Question: I'm having some trouble with my application on my local JBOSS 7.1.1 server.
I've just setup my model and my persistence.xml and now the .war cannot deploy anymore.
After instantiating all my services I get the following error, which isn't usefull at all:
'''
14:43:32,571 ERROR [org.jboss.msc.service.fail] (MSC service thread 1-3) MSC00001: Failed to start service jboss.persistenceunit."TravelCanvas.war#TravelCanvas": org.jboss.msc.service.StartException in service jboss.persistenceunit."TravelCanvas.war#TravelCanvas": Failed to start service
at org.jboss.msc.service.ServiceControllerImpl$StartTask.run(ServiceControllerImpl.java:1767) [jboss-msc-1.0.2.GA.jar:1.0.2.GA]
at java.util.concurrent.ThreadPoolExecutor.runWorker(Unknown Source) [rt.jar:1.7.0_51]
at java.util.concurrent.ThreadPoolExecutor$Worker.run(Unknown Source) [rt.jar:1.7.0_51]
at java.lang.Thread.run(Unknown Source) [rt.jar:1.7.0_51]
Caused by: java.lang.NullPointerException
at org.hibernate.cfg.Ejb3JoinColumn.checkReferencedColumnsType(Ejb3JoinColumn.java:538)
at org.hibernate.cfg.BinderHelper.createSyntheticPropertyReference(BinderHelper.java:126)
at org.hibernate.cfg.ToOneFkSecondPass.doSecondPass(ToOneFkSecondPass.java:116)
at org.hibernate.cfg.Configuration.processEndOfQueue(Configuration.java:1514)
at org.hibernate.cfg.Configuration.processFkSecondPassInOrder(Configuration.java:1437)
at org.hibernate.cfg.Configuration.secondPassCompile(Configuration.java:1355)
at org.hibernate.cfg.Configuration.buildSessionFactory(Configuration.java:1724)
at org.hibernate.ejb.EntityManagerFactoryImpl.<init>(EntityManagerFactoryImpl.java:84)
at org.hibernate.ejb.Ejb3Configuration.buildEntityManagerFactory(Ejb3Configuration.java:904)
at org.hibernate.ejb.Ejb3Configuration.buildEntityManagerFactory(Ejb3Configuration.java:889)
at org.hibernate.ejb.HibernatePersistence.createContainerEntityManagerFactory(HibernatePersistence.java:73)
at org.jboss.as.jpa.service.PersistenceUnitServiceImpl.createContainerEntityManagerFactory(PersistenceUnitServiceImpl.java:162)
at org.jboss.as.jpa.service.PersistenceUnitServiceImpl.start(PersistenceUnitServiceImpl.java:85)
at org.jboss.msc.service.ServiceControllerImpl$StartTask.startService(ServiceControllerImpl.java:1811) [jboss-msc-1.0.2.GA.jar:1.0.2.GA]
at org.jboss.msc.service.ServiceControllerImpl$StartTask.run(ServiceControllerImpl.java:1746) [jboss-msc-1.0.2.GA.jar:1.0.2.GA]
... 3 more
'''
My persistence.xml looks like this:
'''
<?xml version="1.0" encoding="UTF-8"?>
<persistence version="2.1" xmlns="http://xmlns.jcp.org/xml/ns/persistence" xmlns:xsi="http://www.w3.org/2001/XMLSchema-instance" xsi:schemaLocation="http://xmlns.jcp.org/xml/ns/persistence http://xmlns.jcp.org/xml/ns/persistence/persistence_2_1.xsd">
<persistence-unit name="TravelCanvas">
<jta-data-source>java:jboss/datasources/MySqlDS</jta-data-source>
</persistence-unit>
</persistence>
'''
With all the properties configured in the standalone.xml of the server:
'''
<datasource jta="false" jndi-name="java:jboss/datasources/MySqlDS" pool-name="MySqlDS" enabled="true" use-ccm="false">
<connection-url>jdbc:mysql://localhost:3306/gohostel</connection-url>
<driver-class>com.mysql.jdbc.Driver</driver-class>
<driver>mysql-connector-java-5.1.29-bin.jar</driver>
<security>
<user-name>gohostel</user-name>
<password>gohostel</password>
</security>
<validation>
<validate-on-match>false</validate-on-match>
<background-validation>false</background-validation>
</validation>
<statement>
<share-prepared-statements>false</share-prepared-statements>
</statement>
</datasource>
'''
Some answers on here suggest that it has something to do with my model but I'm rather new to this and I don't know what I'm doing wrong. I have 19 model classes but here are snippets of some of them:
'''
@XmlRootElement
@Entity
@Table(name="user")
public class User implements Serializable {
private static final long serialVersionUID = 1L;
@Id
@GeneratedValue
private Integer id;
private String name;
private String email;
private String fb_account_id;
private String profile_picture;
private String password;
private String password_salt;
@ManyToOne(fetch = FetchType.LAZY)
@JoinColumn(name="id")
private Language language_id;
@OneToMany(fetch = FetchType.LAZY, mappedBy="user_id")
private List<Post> posts;
@OneToOne(fetch=FetchType.LAZY)
@JoinColumn(name="id")
private Advertiser advertiser;
@ManyToMany
@JoinTable(name="user_isGoingTo_post",
joinColumns={@JoinColumn(name="user_id", referencedColumnName="id")},
inverseJoinColumns={@JoinColumn(name="post_id", referencedColumnName="id")})
private List<Post> userIsGoingToPost;
@ManyToMany
@JoinTable(name="hostel_has_manager",
joinColumns={@JoinColumn(name="user_id", referencedColumnName="id")},
inverseJoinColumns={@JoinColumn(name="hostel_id", referencedColumnName="id")})
private List<Hostel> userIsManagerOf;
@ManyToMany
@JoinTable(name="user_has_languages",
joinColumns={@JoinColumn(name="user_id", referencedColumnName="id")},
inverseJoinColumns={@JoinColumn(name="language_id", referencedColumnName="id")})
private List<Language> userSpeaksLanguages;
@ManyToMany
@JoinTable(name="user_likes_ad",
joinColumns={@JoinColumn(name="user_id", referencedColumnName="id")},
inverseJoinColumns={@JoinColumn(name="ad_id", referencedColumnName="id")})
private List<Ad> userLikesAd;
'''
Advertiser class:
'''
@XmlRootElement
@Entity
@Table(name="advertiser")
public class Advertiser implements Serializable {
private static final long serialVersionUID = 1L;
@Id
@OneToOne(fetch=FetchType.LAZY, mappedBy="advertiser")
private User user_id;
private String name;
private String info;
private String website_url;
@OneToMany(fetch = FetchType.LAZY, mappedBy="advertiser_user_id")
private List<Ad> ads;
'''
Hostel class:
'''
@XmlRootElement
@Entity
@Table(name="hostel")
public class Hostel implements Serializable {
private static final long serialVersionUID = 1L;
@Id
@GeneratedValue
private Integer id;
private String name;
private String website_url;
@OneToMany(fetch = FetchType.LAZY, mappedBy="hostel_id")
private List<HostelImage> images;
@OneToMany(fetch = FetchType.LAZY, mappedBy="hostel_id")
private List<HostelLocation> locations;
@ManyToMany(mappedBy="userIsManagerOf")
private List<User> managersOfThisHostel;
'''
I've chosen these three classes because it shows how I've setup @OneToMany, @ManyToOne, @OneToOne and @ManyToMany relations. I've used the same setup in all other classes.
Here is a snippet of my database, I cannot show everything that's why I've deleted some enitity's from the image and that's also why they are in code but not in the image.

Do you guys know why I am getting this error?
I can't find the reason.
Thanks in advance!
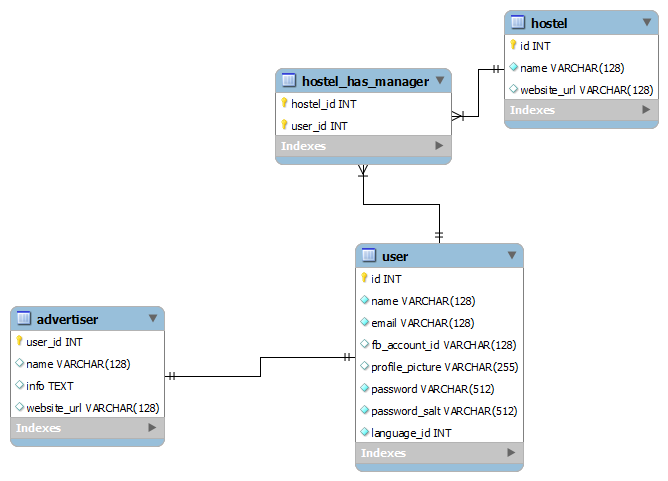
Answer: I've solved the issue.
There were some errors in my manyToOne syntax that caused issues.
The nullpointer were oneToOne errors because they were mapped the wrong way.
The correct syntax to map them is as follows:
User class:
'''
@OneToOne(fetch=FetchType.LAZY, mappedBy="user_id")
private Advertiser advertiser;
'''
Advertiser class:
'''
@Id
@OneToOne(fetch=FetchType.LAZY)
@JoinColumn(name="user_id")
private User user_id;
'''